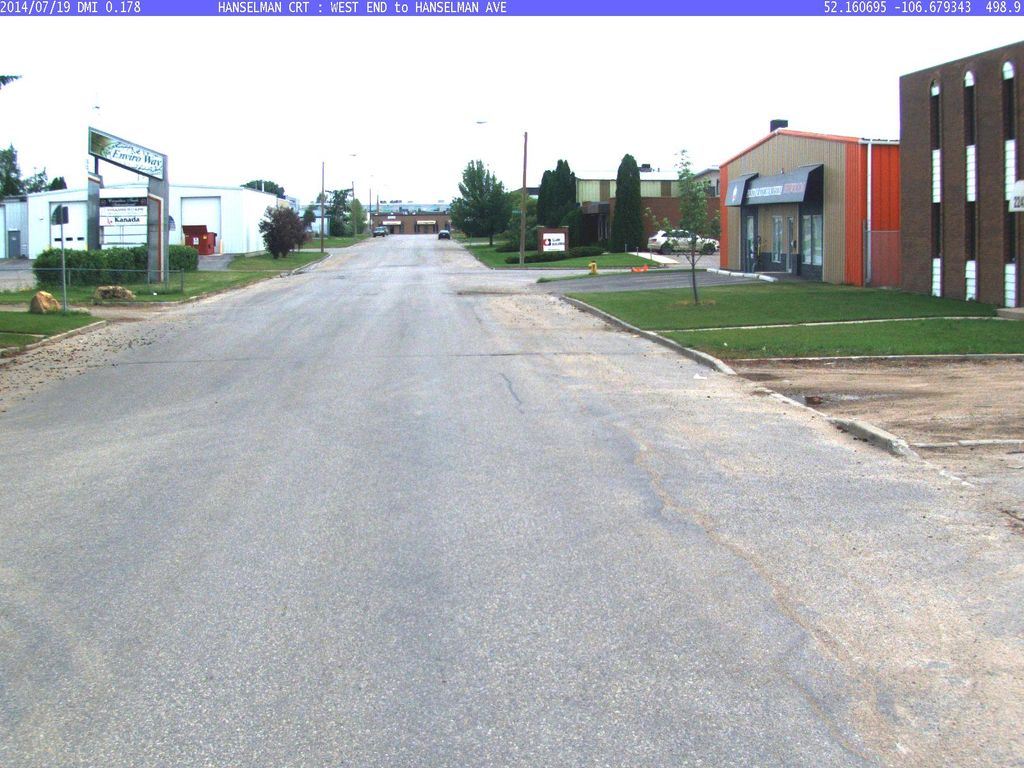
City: saskatoon